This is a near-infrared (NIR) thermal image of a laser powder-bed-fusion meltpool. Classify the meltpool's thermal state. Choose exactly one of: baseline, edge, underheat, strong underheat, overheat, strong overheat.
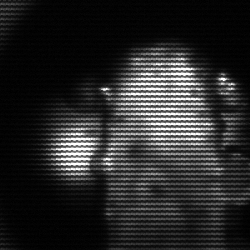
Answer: strong underheat